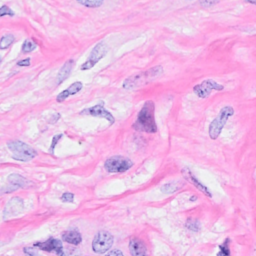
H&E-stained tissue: Breast